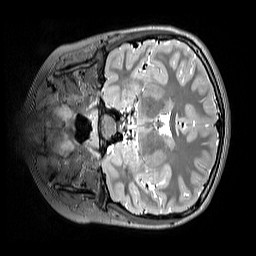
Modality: T2w
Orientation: coronal
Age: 10
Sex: female
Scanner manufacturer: siemens
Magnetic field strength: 3 T
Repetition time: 3.2 s
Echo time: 0.408 s